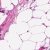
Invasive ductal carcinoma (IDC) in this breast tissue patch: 0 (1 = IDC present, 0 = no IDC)